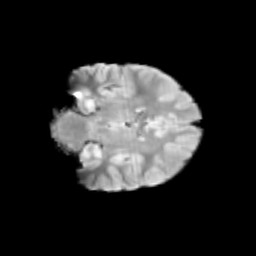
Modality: T2w
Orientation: coronal
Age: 9
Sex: male
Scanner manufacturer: siemens
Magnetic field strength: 3 T
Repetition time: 3.8 s
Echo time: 0.07 s